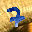
Label: 7